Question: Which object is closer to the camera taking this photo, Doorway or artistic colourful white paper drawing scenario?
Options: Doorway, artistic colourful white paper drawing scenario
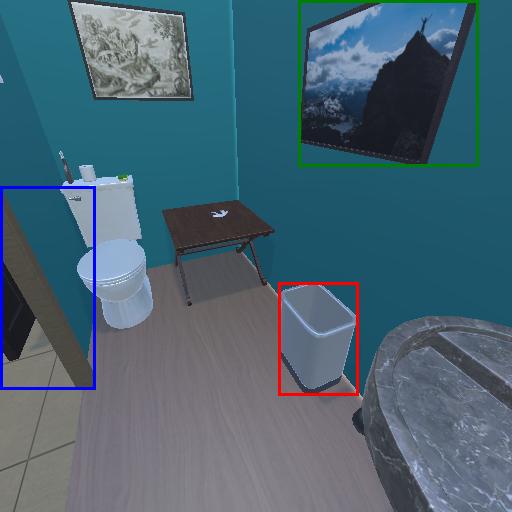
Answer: Doorway